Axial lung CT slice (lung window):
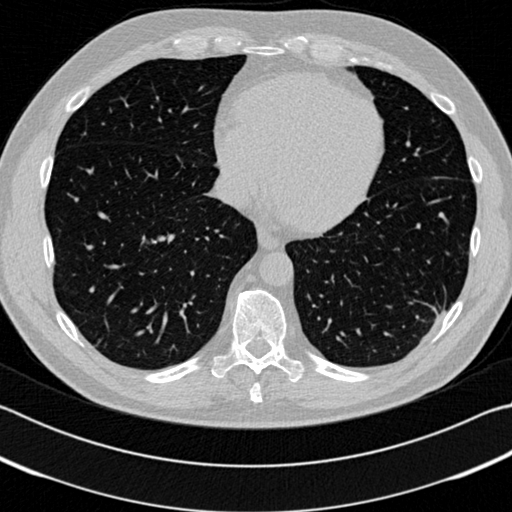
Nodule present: no